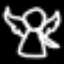
Label: angel